Question: Attached my plunker link [https://plnkr.co/edit/lnF09XtK3eDo1a5v]
It works, however I wanted to remove line separator from group columns and keep group column data in center.
I tried with to update CSS as shown in plunker but still not coming in center
'display:none, center'
Current grid -
[] 'image'
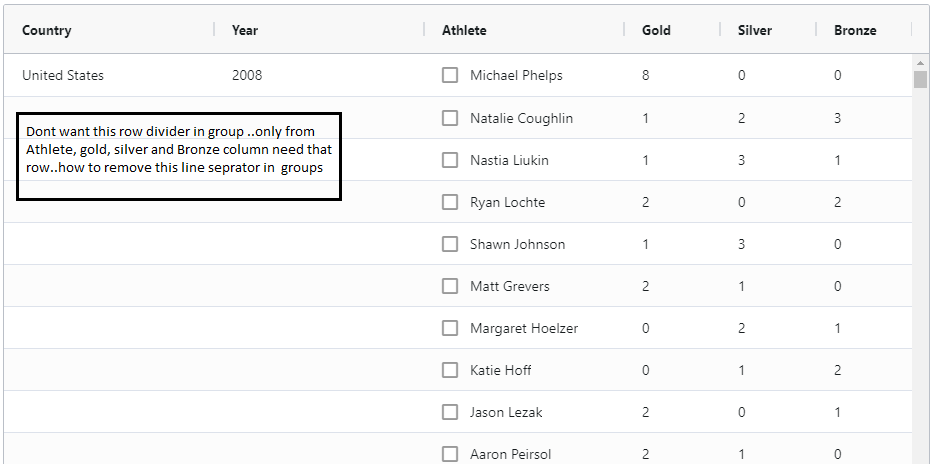
Answer: You could try overwrite this Ag-Grid Css rules:
'''
.ag-row {
border: transparent!important;
}
'''
With that, you take the borders of the lines, and to add bottom borders for each cell, you could use the cellStyle function to your gridOptions:
'''
cellStyle : params => (params.colDef.headerName === 'Country' || params.colDef.headerName === 'Year') && !params.value
? { borderBottom: 'solid transparent' }
: { border-bottom: '1px solid #dde2eb' }
'''